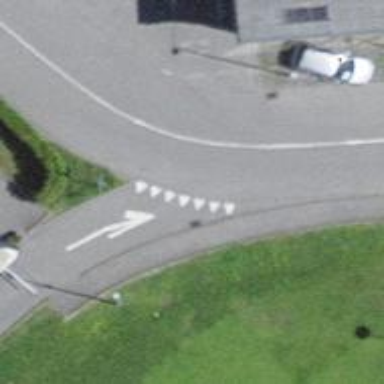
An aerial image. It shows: Road with "give way" sign.